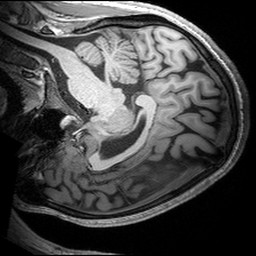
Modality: T1w
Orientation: sagittal
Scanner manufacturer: siemens
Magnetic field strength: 3 T
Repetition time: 2.53 s
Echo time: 0.00299 s